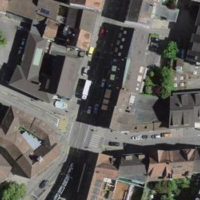
EUNIS habitat code: 54
Species observed at this site:
Corvus corone
Motacilla cinerea
Turdus merula
Parus major
Erithacus rubecula
Corvus frugilegus
Passer domesticus
Columba livia
Coloeus monedula
Spinus spinus
Columba palumbus